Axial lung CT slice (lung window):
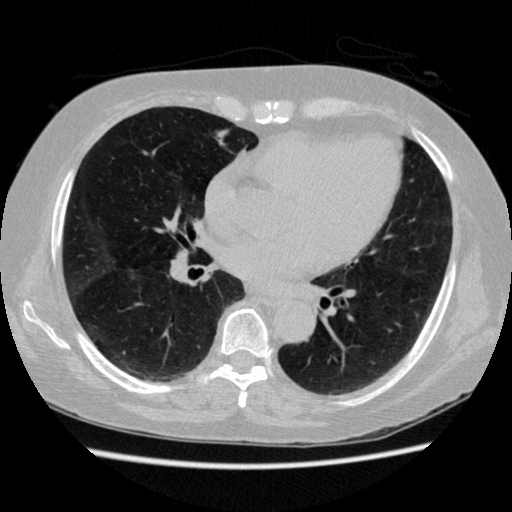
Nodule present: no